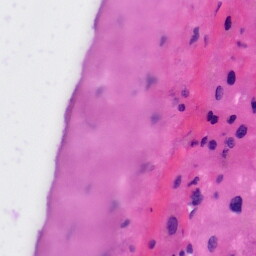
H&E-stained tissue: Liver